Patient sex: F
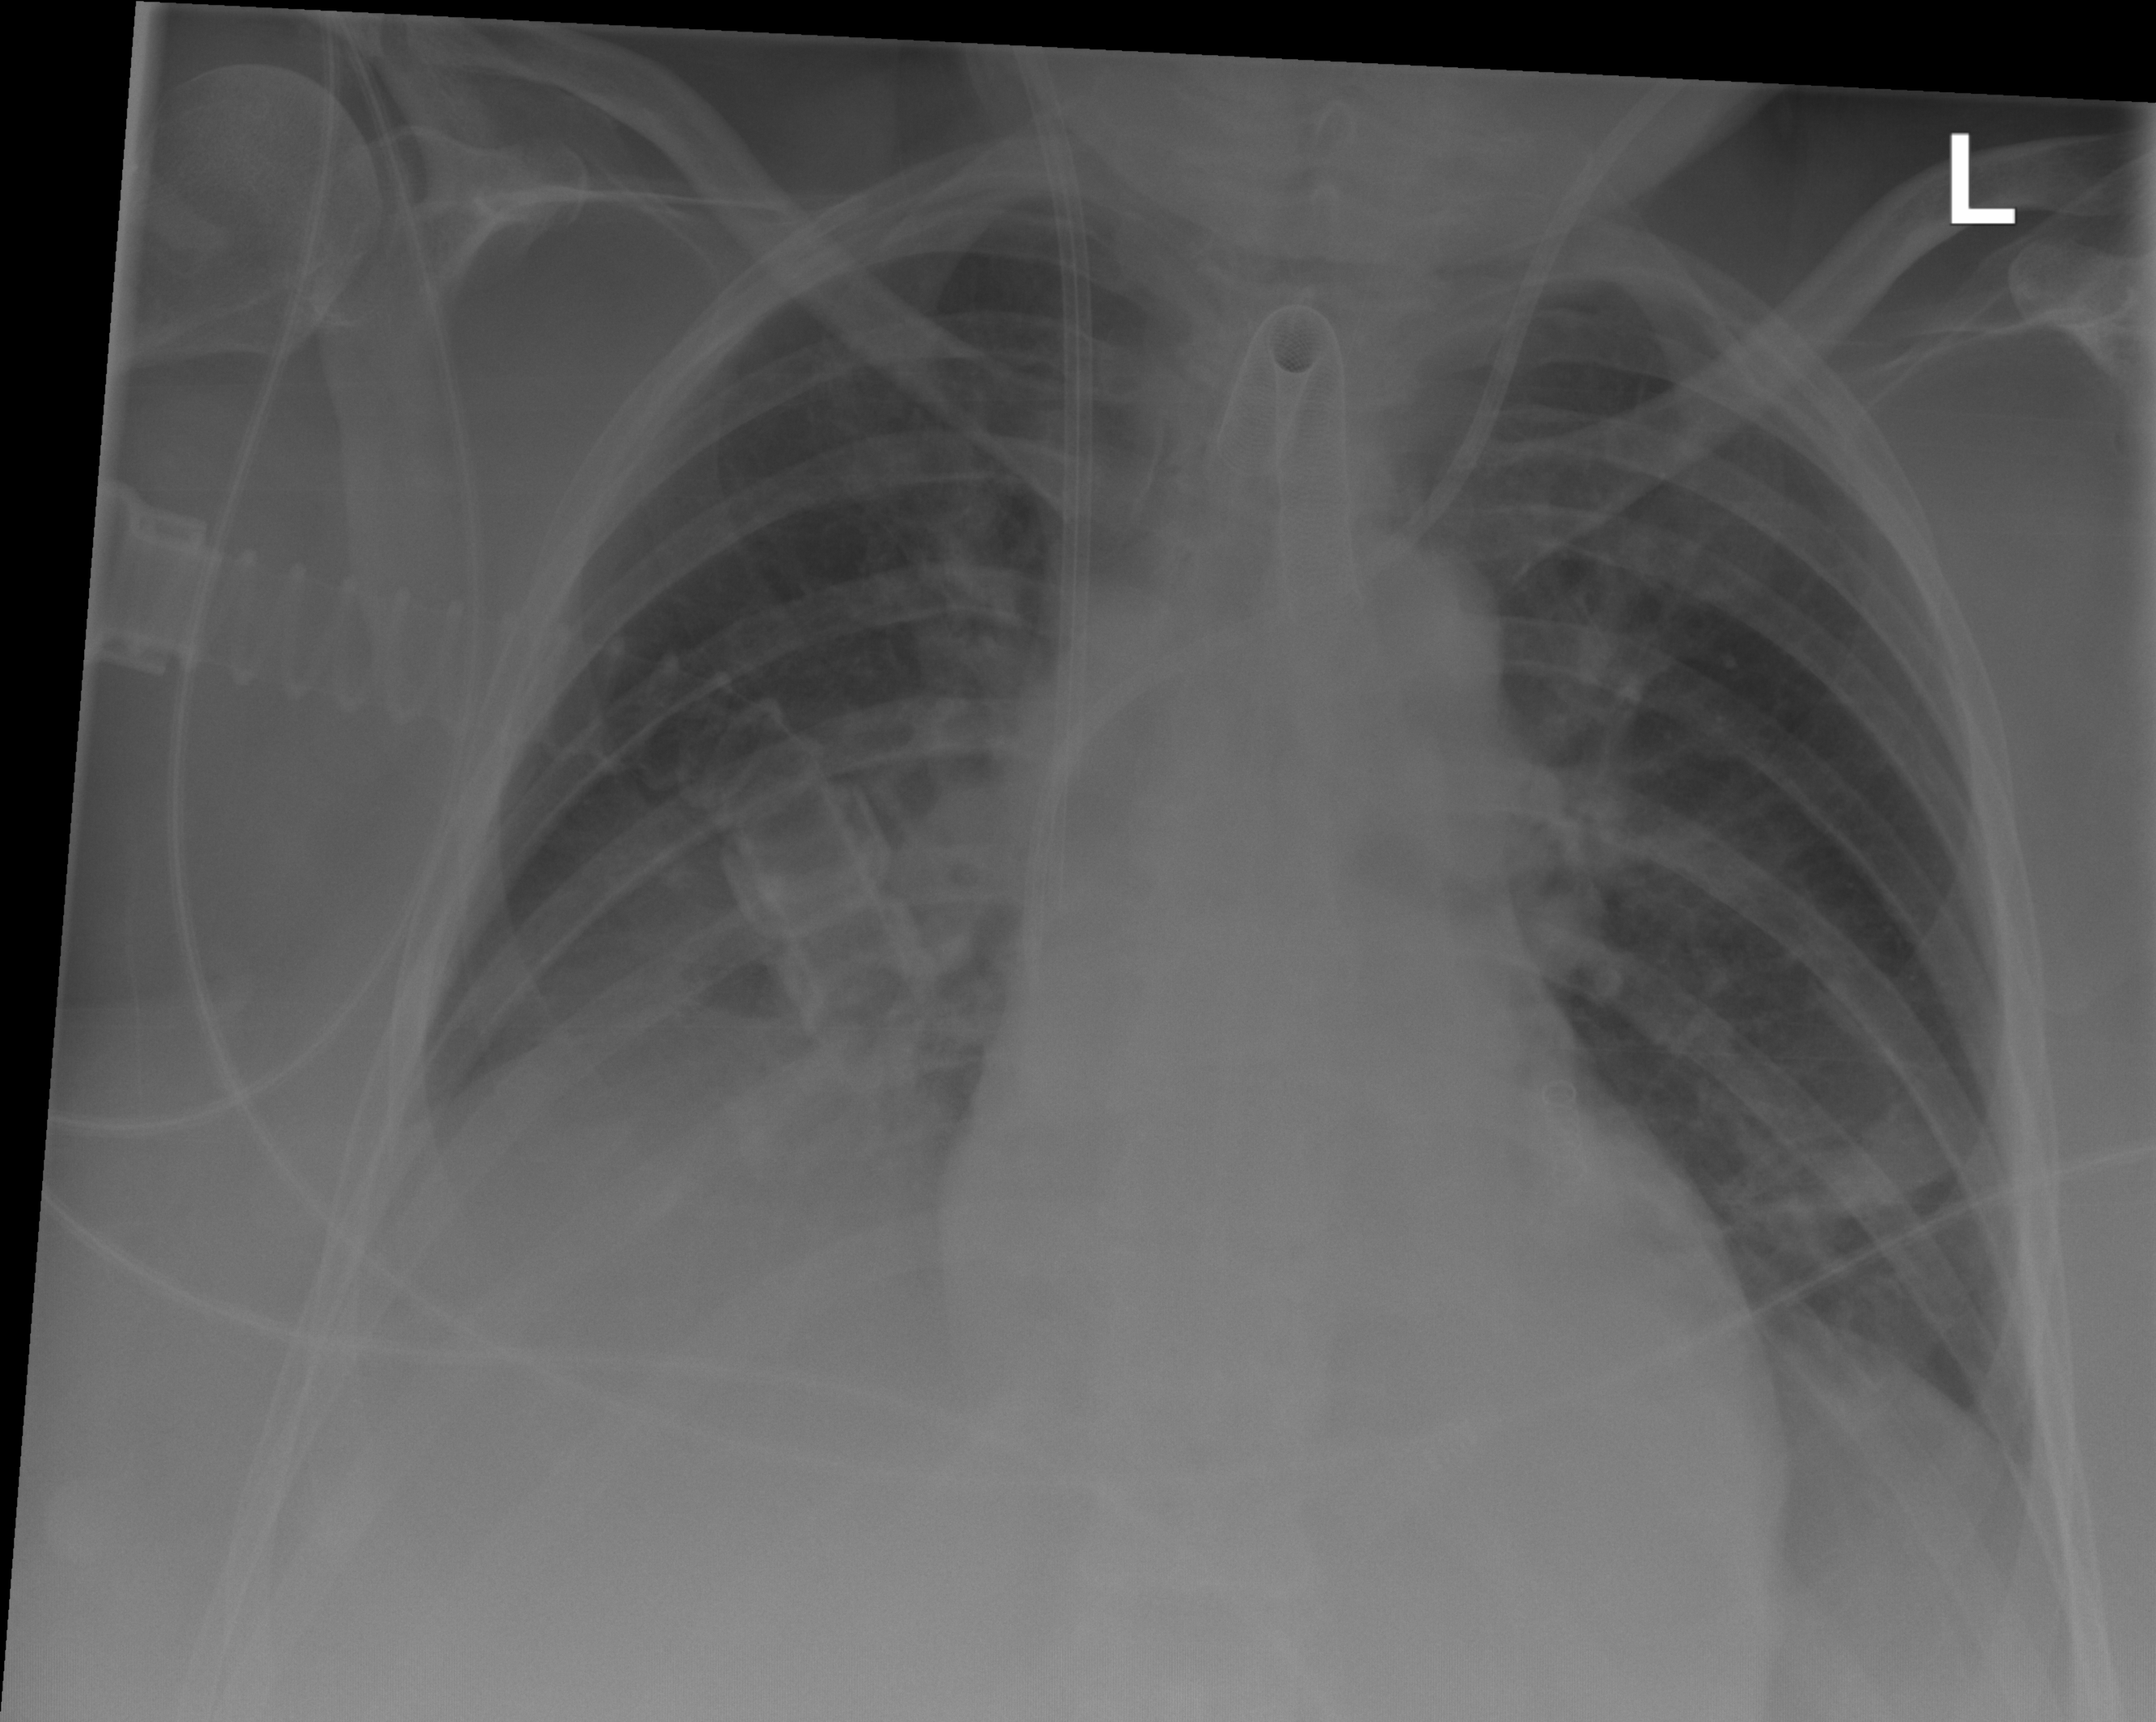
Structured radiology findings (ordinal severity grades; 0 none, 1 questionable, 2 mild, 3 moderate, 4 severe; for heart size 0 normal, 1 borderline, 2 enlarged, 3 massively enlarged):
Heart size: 1
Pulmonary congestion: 2
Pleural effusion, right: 0
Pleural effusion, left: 0
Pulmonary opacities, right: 2
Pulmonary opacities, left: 2
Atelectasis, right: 2
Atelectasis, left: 2